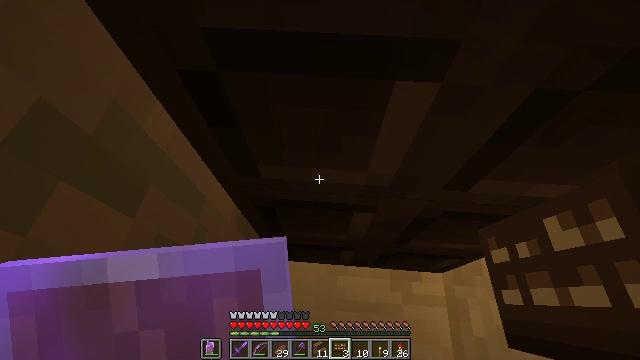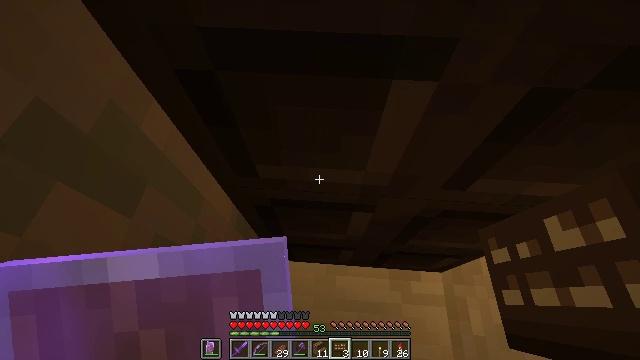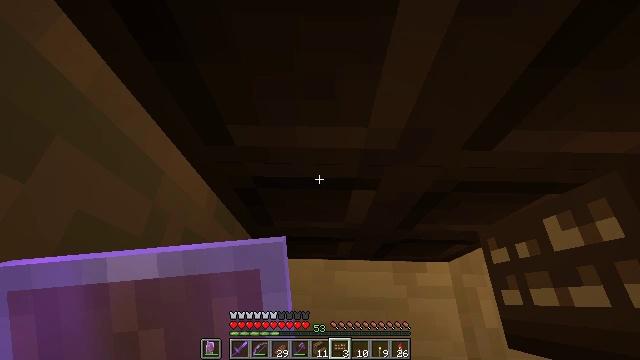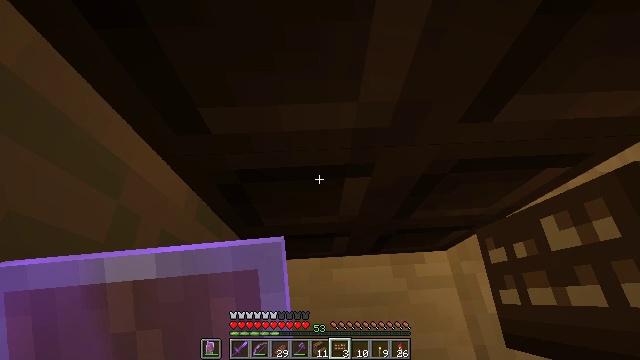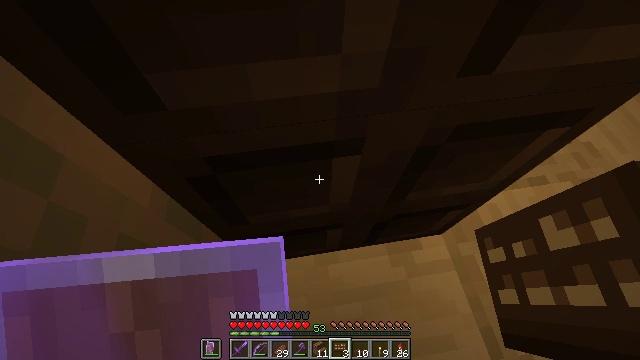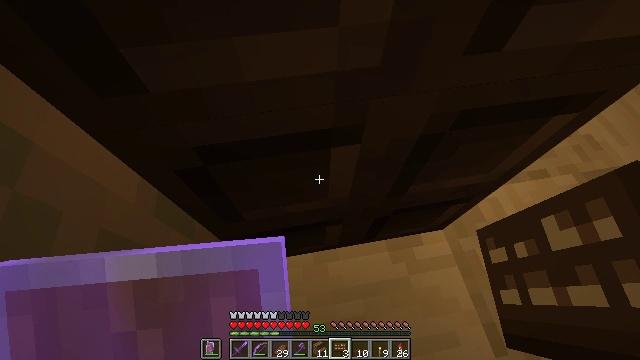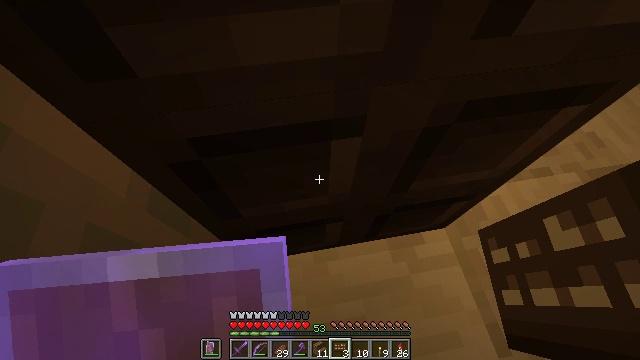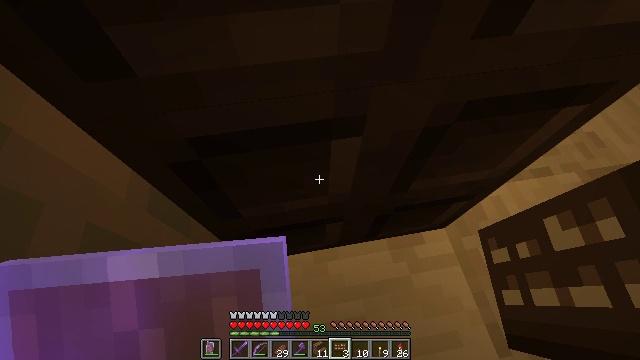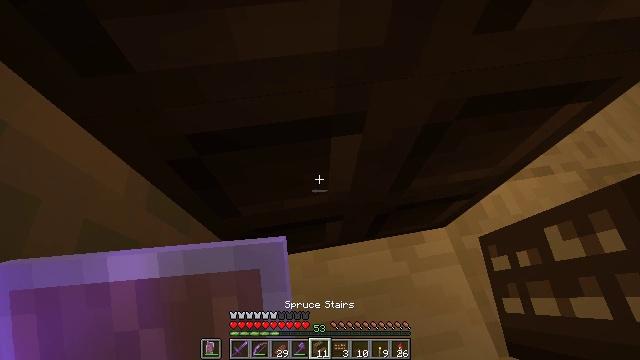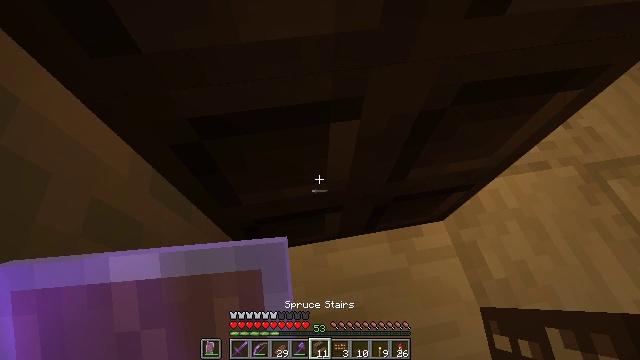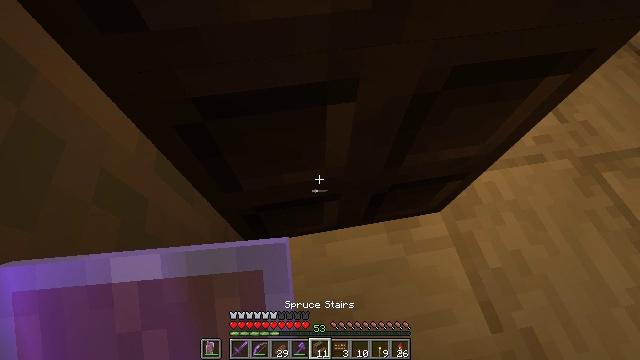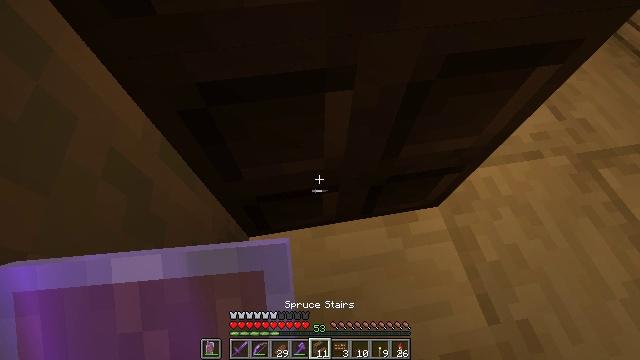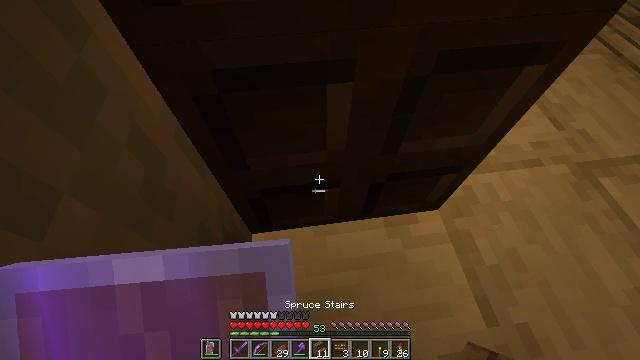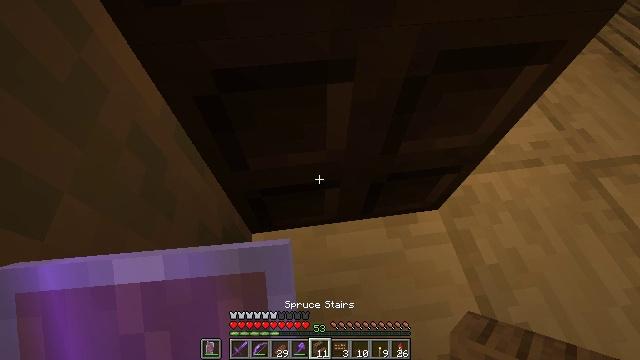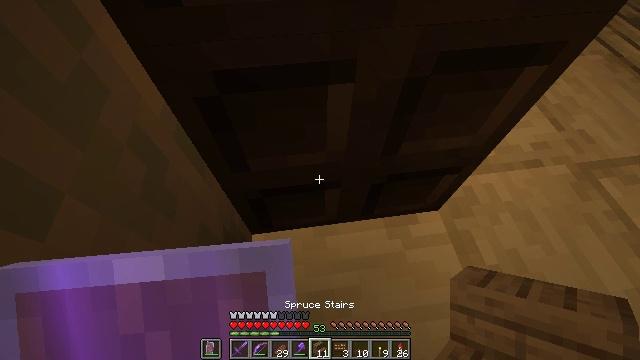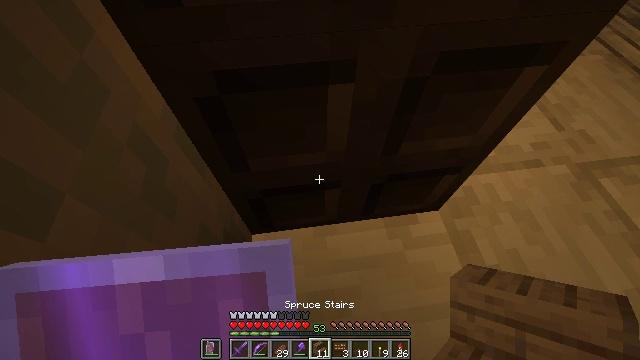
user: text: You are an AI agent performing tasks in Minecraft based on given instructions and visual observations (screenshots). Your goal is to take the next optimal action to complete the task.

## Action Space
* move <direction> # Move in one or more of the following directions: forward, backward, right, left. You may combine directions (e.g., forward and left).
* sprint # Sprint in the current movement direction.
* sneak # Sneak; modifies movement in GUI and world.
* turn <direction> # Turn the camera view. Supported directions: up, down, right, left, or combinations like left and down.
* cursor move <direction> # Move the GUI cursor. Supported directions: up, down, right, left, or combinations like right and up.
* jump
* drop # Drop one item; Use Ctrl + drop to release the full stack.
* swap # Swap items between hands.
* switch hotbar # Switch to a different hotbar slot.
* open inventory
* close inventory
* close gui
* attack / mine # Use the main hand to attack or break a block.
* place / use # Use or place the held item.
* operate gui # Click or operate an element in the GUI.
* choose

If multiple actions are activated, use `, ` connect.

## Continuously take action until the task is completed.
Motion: motion action
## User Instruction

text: Retrieve the dark oak trapdoor into your inventory.
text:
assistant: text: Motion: sneak
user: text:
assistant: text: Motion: sneak, turn right
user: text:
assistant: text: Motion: sneak, turn right
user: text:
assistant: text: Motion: sneak, turn right
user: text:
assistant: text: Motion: sneak
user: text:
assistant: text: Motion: sneak
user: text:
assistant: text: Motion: sneak
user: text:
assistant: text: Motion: move back, sneak
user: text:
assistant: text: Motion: move back, sneak
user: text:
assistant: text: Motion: move back, sneak
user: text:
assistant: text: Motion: move back, sneak
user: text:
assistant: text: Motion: move back, sneak, turn left and up
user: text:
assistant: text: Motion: move back, sneak
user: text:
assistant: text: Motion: move back, sneak
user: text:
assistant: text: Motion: move back, sneak
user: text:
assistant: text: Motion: move back, sneak
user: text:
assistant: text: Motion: sneak
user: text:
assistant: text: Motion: sneak
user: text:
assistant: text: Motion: sneak
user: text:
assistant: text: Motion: sneak
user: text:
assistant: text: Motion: sneak
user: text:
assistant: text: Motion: sneak, turn up
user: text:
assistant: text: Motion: sneak
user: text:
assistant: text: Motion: sneak
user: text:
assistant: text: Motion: sneak
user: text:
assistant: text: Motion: sneak, attack / mine
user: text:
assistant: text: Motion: sneak, attack / mine
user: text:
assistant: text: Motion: sneak, attack / mine
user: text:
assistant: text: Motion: sneak, attack / mine
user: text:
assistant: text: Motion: sneak, attack / mine